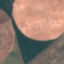
Land use / land cover: AnnualCrop